Field crop: tomato
Growth stage: 1
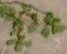
Species: portulaca